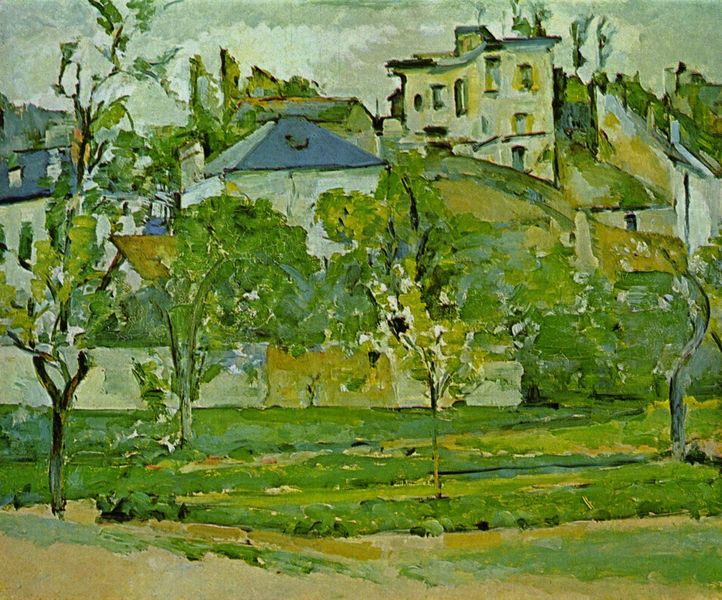
Titel: Obstgarten in Pontoise
Künstler: Paul Cézanne
Standort: San Francisco (California)
Institution: Collection  A. Albert
Schlagwörter: baum, berg, blau, blätter, gemälde, gewitter, himmel, laub, weiß, wolken, baumstämme, bäume, cezanne, gelb, grün, impressionismus, landschaft, ocker, stadt, äste, braun, fenster, frankreich, grau, orange, schwarz, strasse, tür, blick, blüte, blüten, dach, gebäude, gras, haus, park, rasen, weg, wiese, wolke, malerei, öl, baumstamm, feld, felder, horizont, häuser, hügel, natur, stamm, zweige, wege, wiesen, boden, realismus, anhöhe, kamine, turm, garten, farbig, sommer, düster, ort, abhang, flächen, hang, dorf, dächer, mauer, französisch, stämme, deutsch, stufen, frühling, ortschaft, ruine, provence, dachfenster, gauben, konturen, tupfen, pinselstrich, flecken, mauern, schiefer, lanschaft, paul cezanne, strassen, beete, obstbäume, siedlung, stadtmauer, geschosse, gärten, terrassen, aussenwände, verhangen, häßlich, blaue dächer, impressionis,us